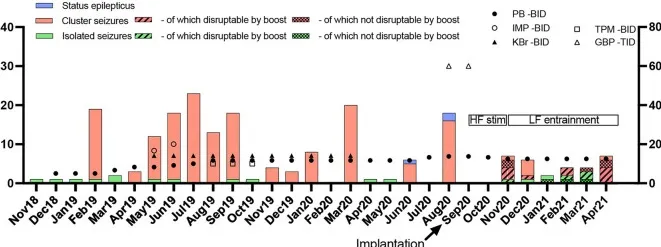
Frequency and chronic/acute pharmacological treatment of seizures until seven months after implantation. (A) The seizure frequency (left y-axis) and average daily antiseizure drug (ASD) dosage in mg/kg/day (right y-axis) of phenobarbital (PB), imepitoin (IMP), potassium bromide (KBr), topiramate (TPM) and gabapentin (GBP) twice (BID) or thrice (TID) daily are shown for every month since epilepsy onset in November 2018. When stimulation was started, no further status epilepticus (SE) occurred. After implantation, high frequency (HF) stimulation was applied after seizures occurred in order to prevent SE or further cluster seizure evolution. Since HF did not bring the desired result in the first cluster seizure (November 2020), the frequency was subsequently changed to low frequency (LF) entrainment adapted to the canine's local field potentials. PB was chronically administered as monotherapy (reduction from 13.3 to 12.5 mg/kg/day in November 2020), while other chronic medical and dietary therapy with medium-chain triglycerides was stopped after surgery. With the HF bursting boost mode for the interruption of ongoing seizures four seizures out of six attempts in November 2020 were interrupted. One seizure was noticed too late. In December 2020, one seizure was interrupted while five further ones occurred without interruption attempt. In January 2021, one attempt of seizure interruption was without success, while another seizure was noticed too late. In February 2021, two out of three attempts of seizure interruption were successful. In March 2021, three seizures were interrupted while two continued after attempt. In April 2021, four seizures were interrupted, two continued and one was noticed too late. The overall success rate of interruption attempts was 64%. Electrical stimulation has the potential of reducing acute and chronic pharmacological interventions.
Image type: chart (chart)